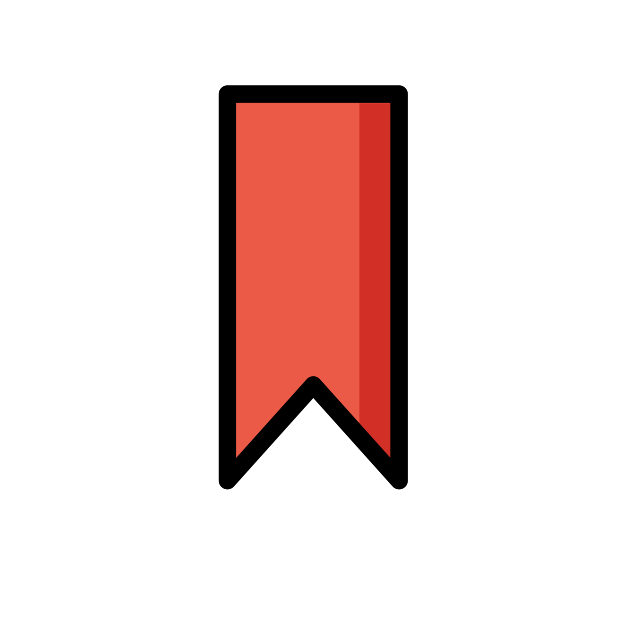
bookmark